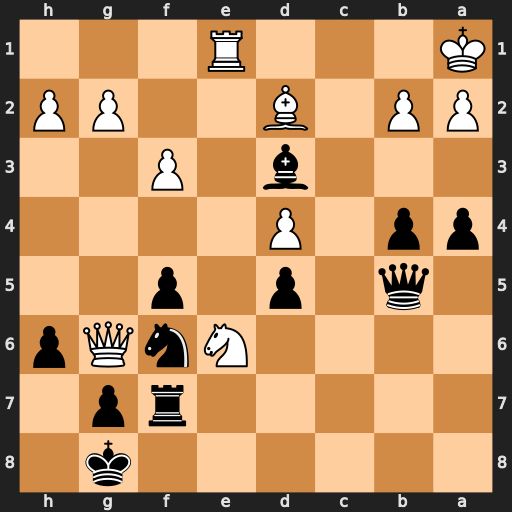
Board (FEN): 6k1/5rp1/4NnQp/1q1p1p2/pp1P4/3b1P2/PP1B2PP/K3R3
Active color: b
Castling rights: -
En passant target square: -
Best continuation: f4 Qxf7+ Kxf7